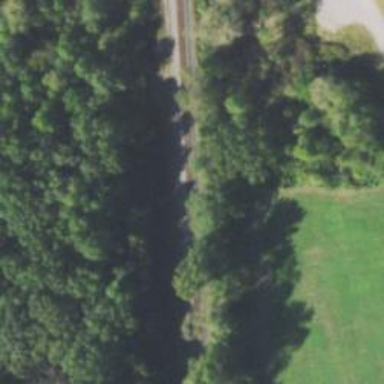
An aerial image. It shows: Abandoned railway spur.